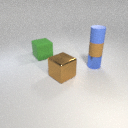
small brown rubber cylinder below small blue rubber cylinder